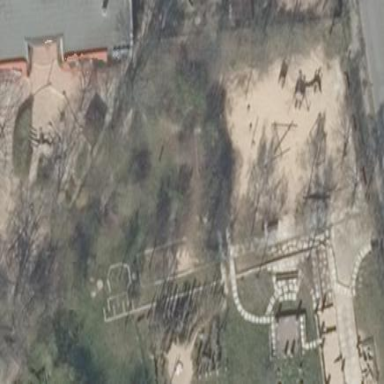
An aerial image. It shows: Playground area for leisure land.